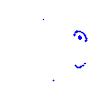
Particle: proton